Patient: sex F, age 67
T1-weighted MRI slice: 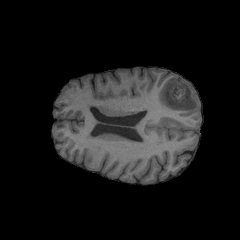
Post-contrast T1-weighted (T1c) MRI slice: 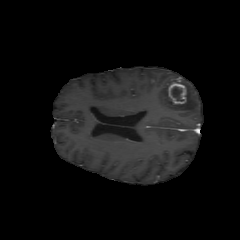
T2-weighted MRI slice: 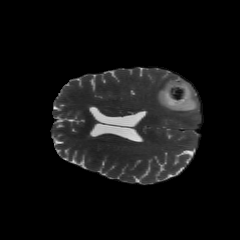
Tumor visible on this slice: yes
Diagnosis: Glioblastoma, IDH-wildtype
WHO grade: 4